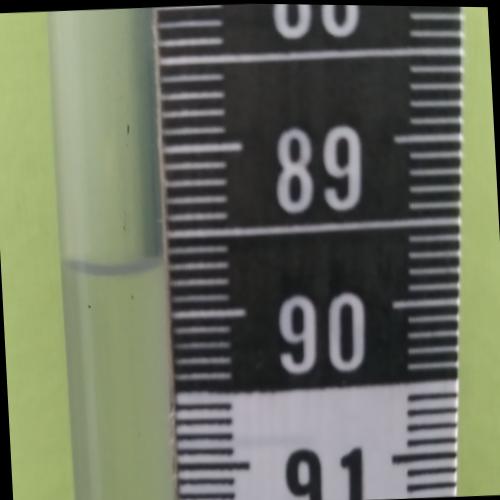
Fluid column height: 89.7 cm